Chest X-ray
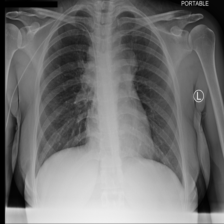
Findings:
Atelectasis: negative
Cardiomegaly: negative
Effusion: negative
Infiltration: negative
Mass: positive
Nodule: negative
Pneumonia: negative
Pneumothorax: negative
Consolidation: negative
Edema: negative
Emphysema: negative
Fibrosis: negative
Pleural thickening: positive
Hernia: negative